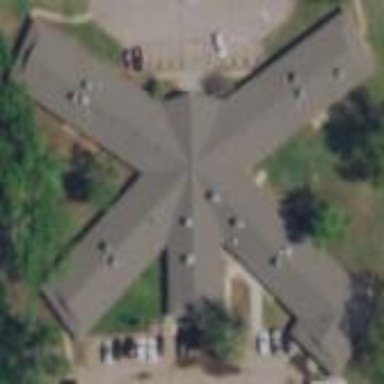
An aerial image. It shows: Nursing home.